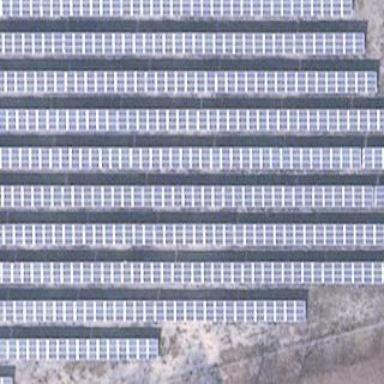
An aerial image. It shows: Solar power generator utilizing photovoltaic technology with solar photovoltaic panels.